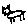
Label: cat